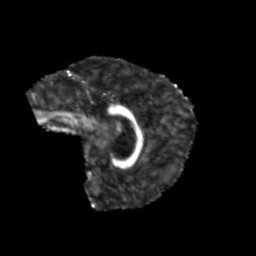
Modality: FA
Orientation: sagittal
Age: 11
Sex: male
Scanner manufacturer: siemens
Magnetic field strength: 3 T
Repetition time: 3.8 s
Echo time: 0.07 s